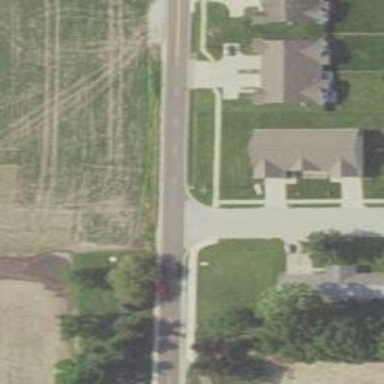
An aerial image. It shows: Residential road with asphalt surface and sidewalk on the left.